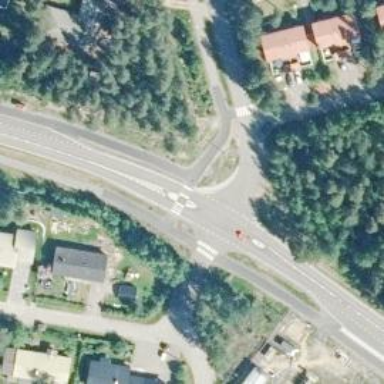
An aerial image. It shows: Road with "give way" sign.